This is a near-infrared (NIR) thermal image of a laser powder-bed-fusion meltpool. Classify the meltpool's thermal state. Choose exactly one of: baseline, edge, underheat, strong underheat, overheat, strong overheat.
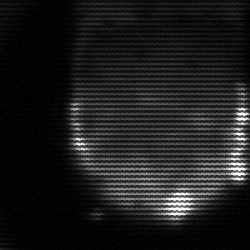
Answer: edge